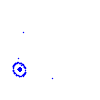
Particle: pion